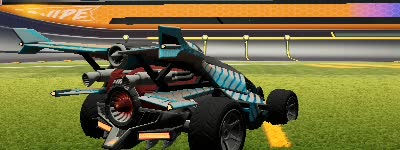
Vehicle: aftershock